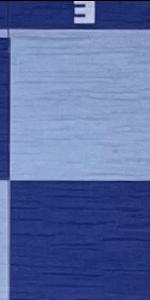
Label: Empty